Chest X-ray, PA view. Patient: 45 years old, sex M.
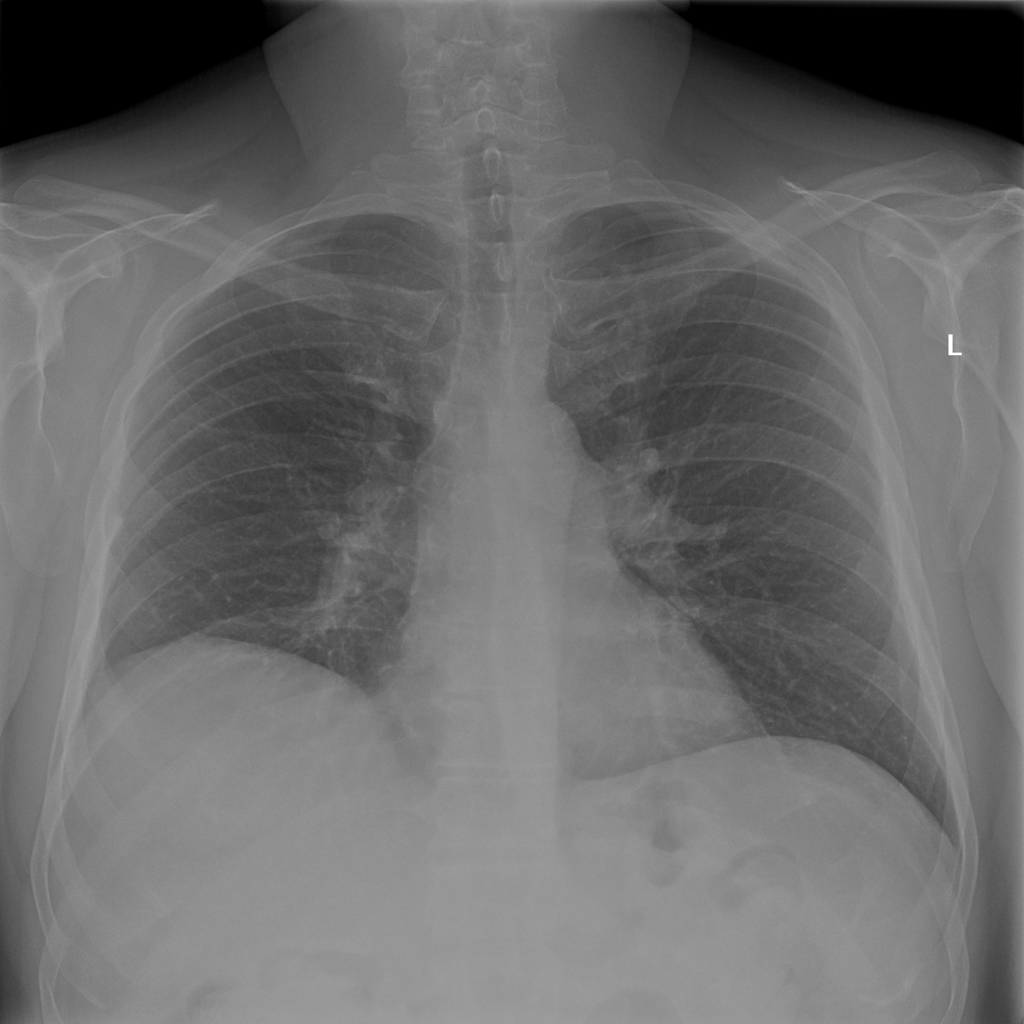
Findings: No Finding